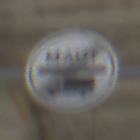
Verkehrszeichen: EndeMautpflicht
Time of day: MorningAfternoon
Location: Roofed (Suburban)
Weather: PartlyCloudy
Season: Winter
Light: Natural